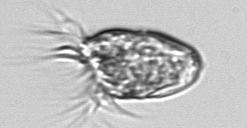
Label: Strombidium_morphotype1